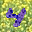
Label: 4